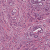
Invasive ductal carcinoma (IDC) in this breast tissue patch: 1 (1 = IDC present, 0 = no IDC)